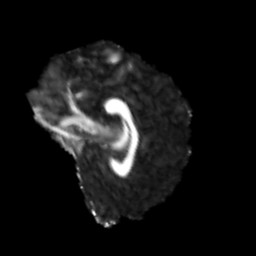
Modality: FA
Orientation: sagittal
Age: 25
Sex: male
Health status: healthy
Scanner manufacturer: siemens
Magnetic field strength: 3 T
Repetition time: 3.6 s
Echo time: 0.092 s